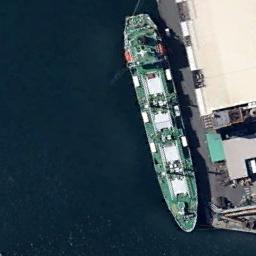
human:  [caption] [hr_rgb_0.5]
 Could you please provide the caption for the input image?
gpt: A few buildings are beside the ship .

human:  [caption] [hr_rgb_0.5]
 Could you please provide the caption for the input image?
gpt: There is a ship in the blue water on the shore .

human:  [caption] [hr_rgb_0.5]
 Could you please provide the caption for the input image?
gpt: The ship is docked at the dock and several buildings are on the bank .

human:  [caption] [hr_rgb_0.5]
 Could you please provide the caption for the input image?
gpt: A green general cargo ship docked by the dock with warehouses .

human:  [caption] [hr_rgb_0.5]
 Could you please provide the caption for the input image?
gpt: The green ship is at the harbor .